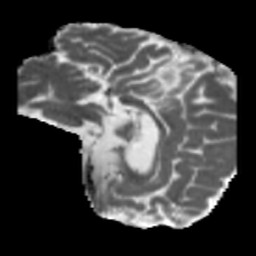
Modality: MD
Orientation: sagittal
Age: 46
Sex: male
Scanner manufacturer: siemens
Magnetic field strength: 3 T
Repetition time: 5.47 s
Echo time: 0.0854 s